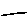
Label: line